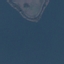
Land use / land cover: SeaLake